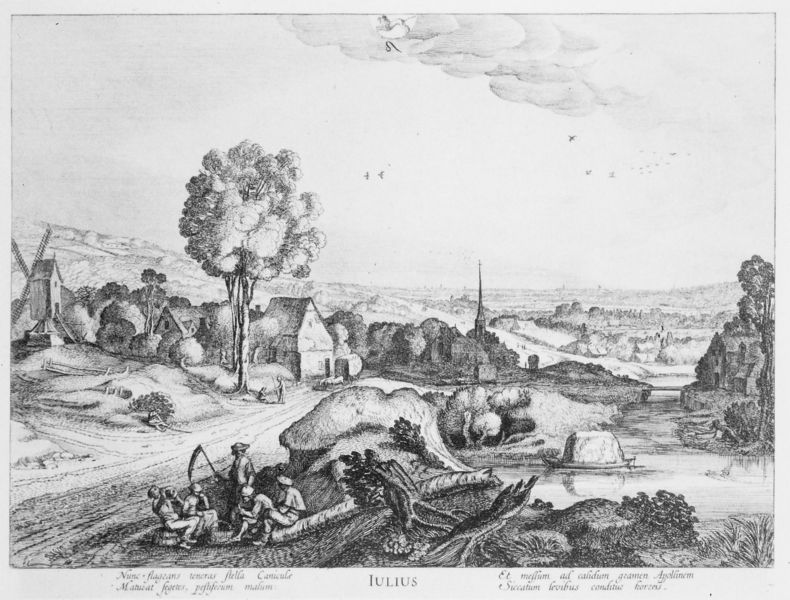
Titel: Die zwölf Monate mit Sternzeichen
Künstler: Jan van de Velde
Schlagwörter: baum, himmel, wasser, wolken, fluss, kirchturm, landschaft, menschen, see, stadt, männer, straße, haus, weg, wiese, wolke, tod, holland, baumstamm, feld, horizont, häuser, hügel, mühle, spiegelung, vögel, windmühle, brücke, kirche, wiesen, land, bauern, boot, turm, schiff, schrift, sommer, ernte, getreide, heu, korn, dorf, grafik, graphik, pause, rast, arbeiter, flus, bauer, ortschaft, wurzel, heuhaufen, druck, stich, jahr, gedicht, kupferstich, monat, sense, juli, kirce, latein, kalender, schnitter, julius, kalenderblatt, weolke, bockwindmühle, getraide, paus, lendschaft, raiduerng